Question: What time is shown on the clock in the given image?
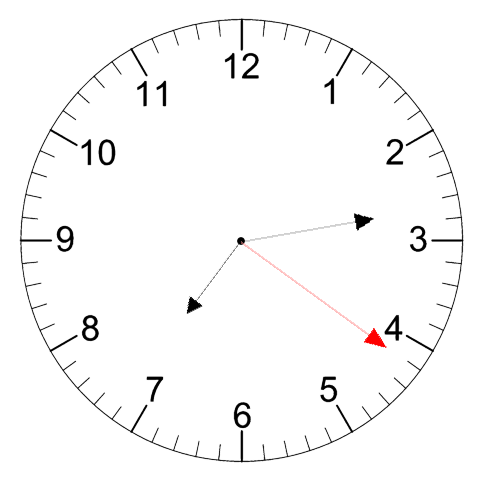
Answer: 07:13:21